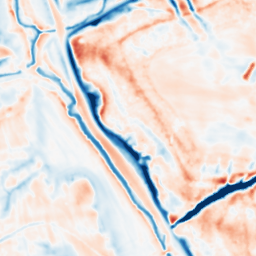
Category: multiscale
Decomposition family: dog_multiscale
Decomposition parameters: sigma_ratio: 1.6
n_scales: 4
base_sigma: 1
Upsampling method: regularized
Upsampling parameters: scale: 4
lambda_reg: 0.01
Upsampling scale: 4